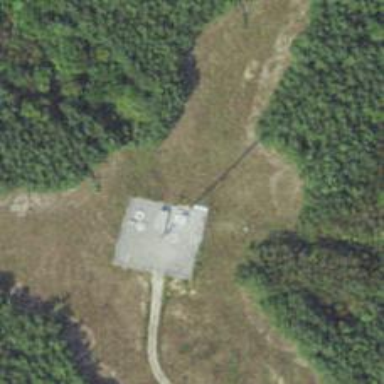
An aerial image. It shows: Mast tower used for communication.